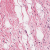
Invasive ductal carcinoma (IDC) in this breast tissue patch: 0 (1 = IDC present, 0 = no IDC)